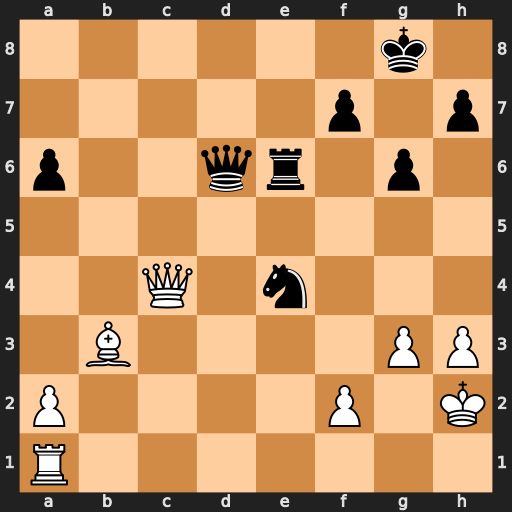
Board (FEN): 6k1/5p1p/p2qr1p1/8/2Q1n3/1B4PP/P4P1K/R7
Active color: w
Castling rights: -
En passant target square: -
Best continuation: Qc8+ Kg7 Bxe6